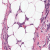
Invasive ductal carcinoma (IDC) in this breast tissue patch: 0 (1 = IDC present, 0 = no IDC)